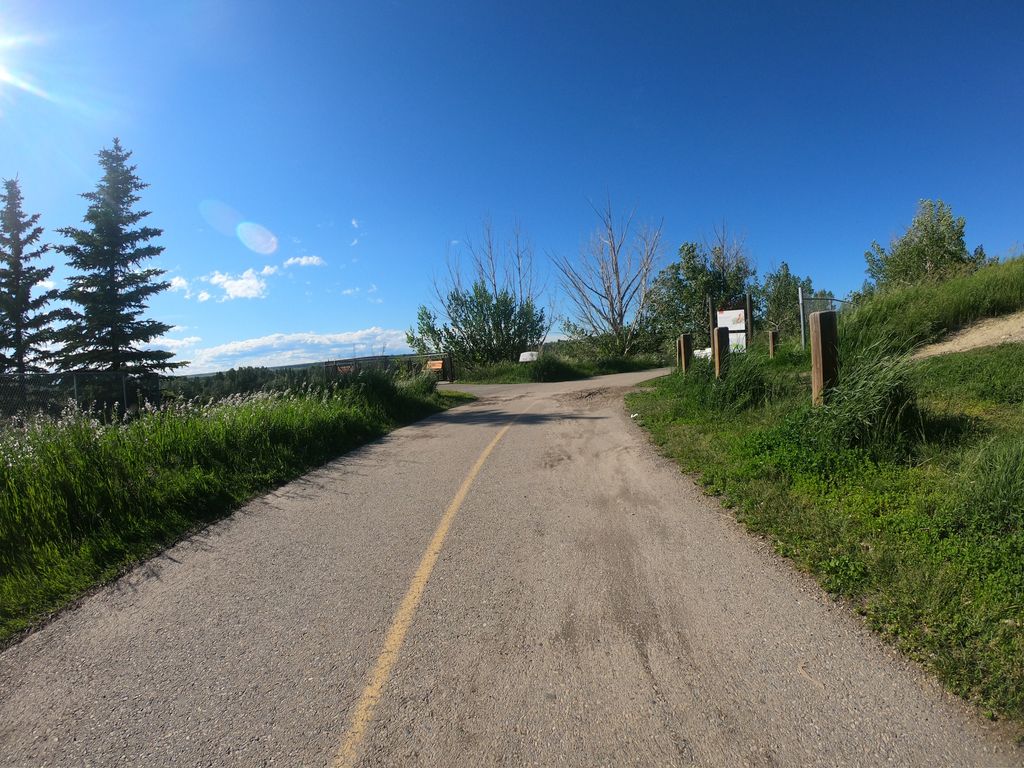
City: calgary